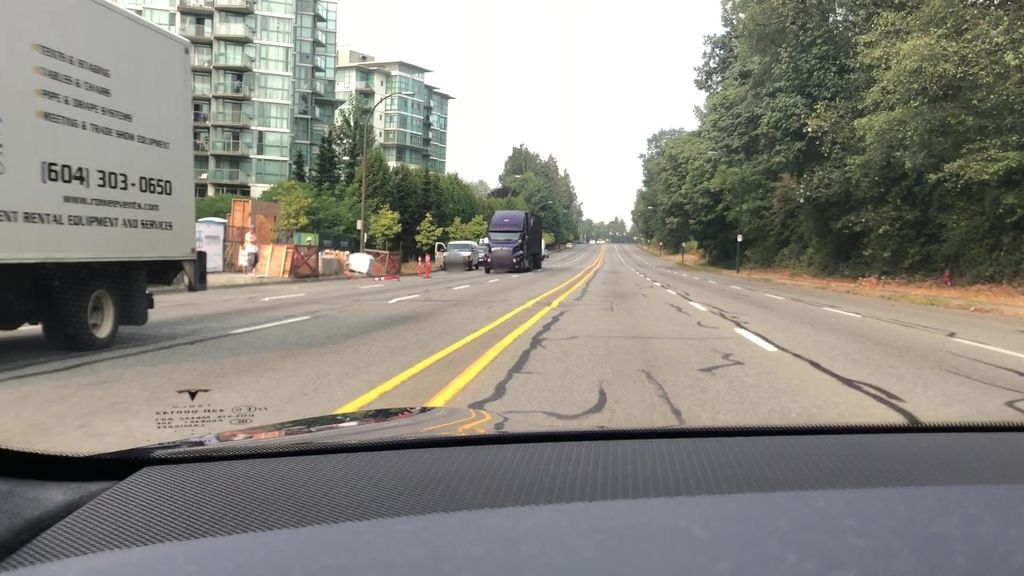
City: vancouver